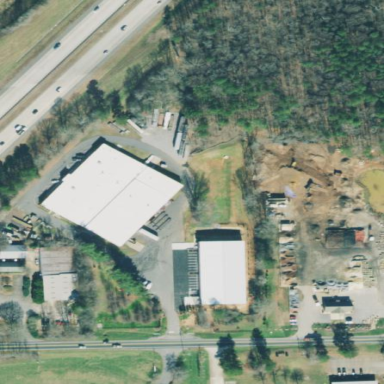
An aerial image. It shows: Building used as car repair shop.